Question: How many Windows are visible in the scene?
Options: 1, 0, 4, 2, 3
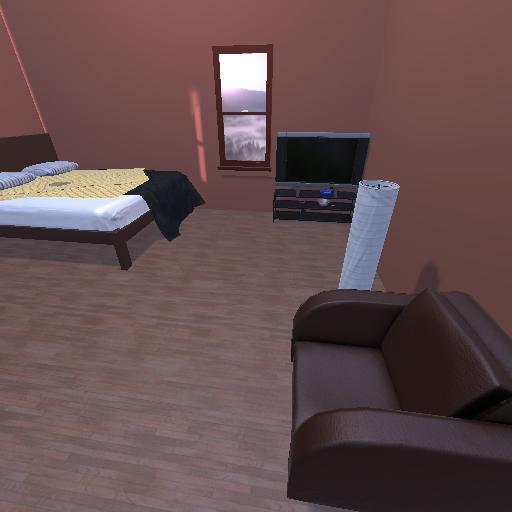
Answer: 1